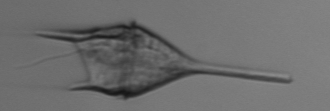
Label: Tripos_lineatus